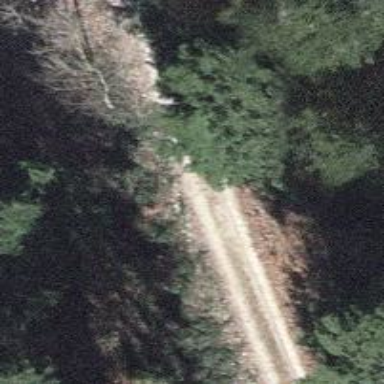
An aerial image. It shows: Dirt track road with grade2 tracktype.